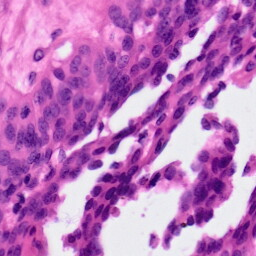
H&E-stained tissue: Ovarian